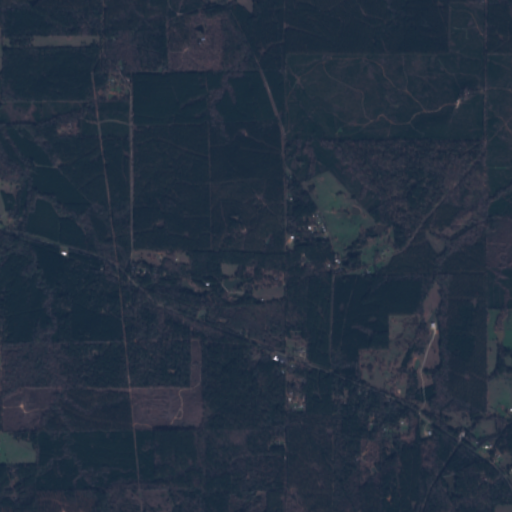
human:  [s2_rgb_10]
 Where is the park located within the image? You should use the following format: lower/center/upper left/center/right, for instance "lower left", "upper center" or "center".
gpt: The park is located in the lower right of the image.
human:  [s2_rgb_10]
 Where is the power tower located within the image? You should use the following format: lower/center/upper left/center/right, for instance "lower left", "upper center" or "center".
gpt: The power tower is located in the lower right of the image.
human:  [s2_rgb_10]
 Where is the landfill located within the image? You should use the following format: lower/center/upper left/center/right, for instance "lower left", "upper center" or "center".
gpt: There is no landfill in the image.